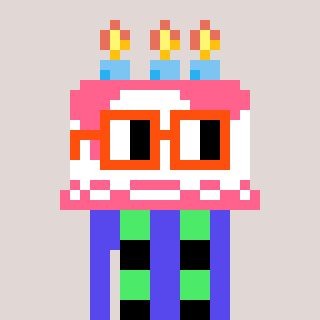
a pixel art character with square orange glasses, a cake-shaped head and a computerblue-colored body on a warm background